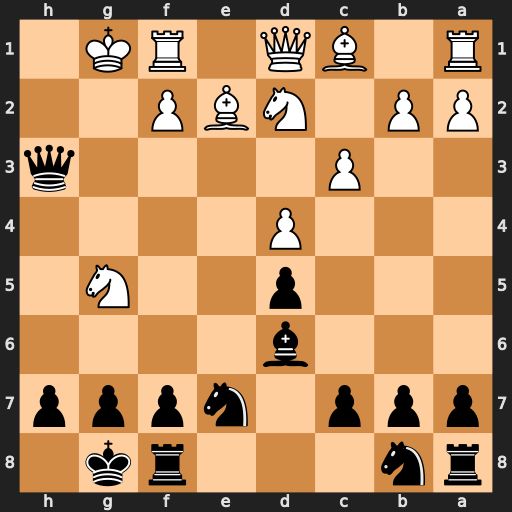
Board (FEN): rn3rk1/ppp1nppp/3b4/3p2N1/3P4/2P4q/PP1NBP2/R1BQ1RK1
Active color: b
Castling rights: -
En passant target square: -
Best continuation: Qh2#